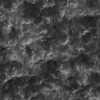
Label: not_dusty